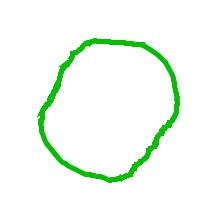
Shape: circle